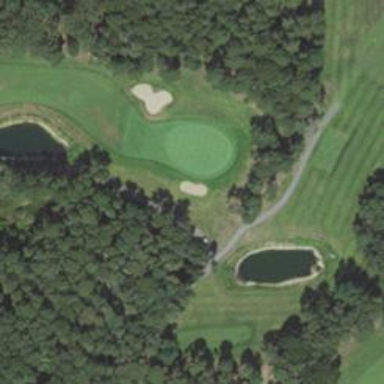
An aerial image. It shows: Golf hole.